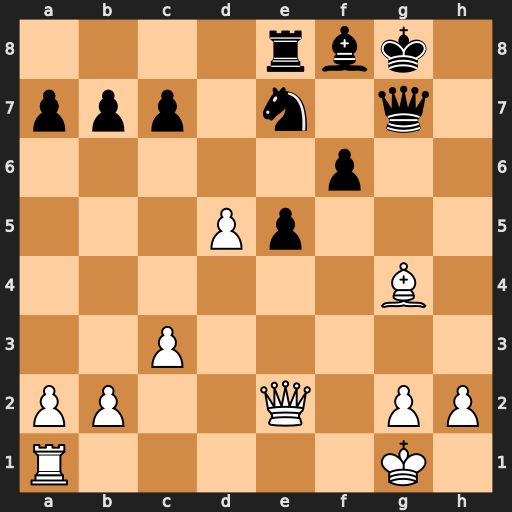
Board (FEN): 4rbk1/ppp1n1q1/5p2/3Pp3/6B1/2P5/PP2Q1PP/R5K1
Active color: w
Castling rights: -
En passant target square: -
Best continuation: Be6+ Kh8 Qh5+ Qh6 Qxe8